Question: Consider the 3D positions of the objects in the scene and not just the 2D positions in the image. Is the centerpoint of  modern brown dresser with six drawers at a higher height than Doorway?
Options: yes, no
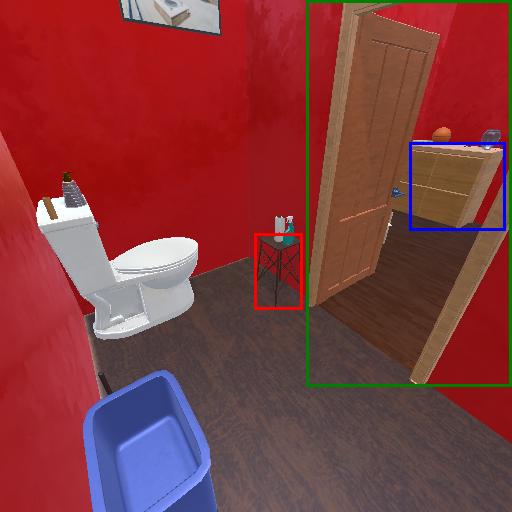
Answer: yes